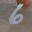
Label: 6